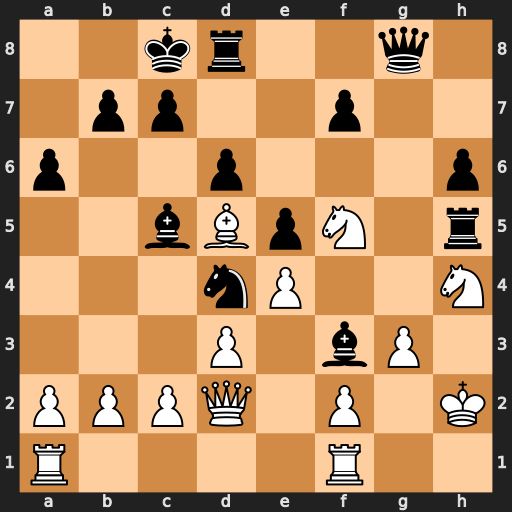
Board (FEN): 2kr2q1/1pp2p2/p2p3p/2bBpN1r/3nP2N/3P1bP1/PPPQ1P1K/R4R2
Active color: w
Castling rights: -
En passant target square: -
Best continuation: Ne7+ Kd7 Nxg8